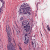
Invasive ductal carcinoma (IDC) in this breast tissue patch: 1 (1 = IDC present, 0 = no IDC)